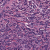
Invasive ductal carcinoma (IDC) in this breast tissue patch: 1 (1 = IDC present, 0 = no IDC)